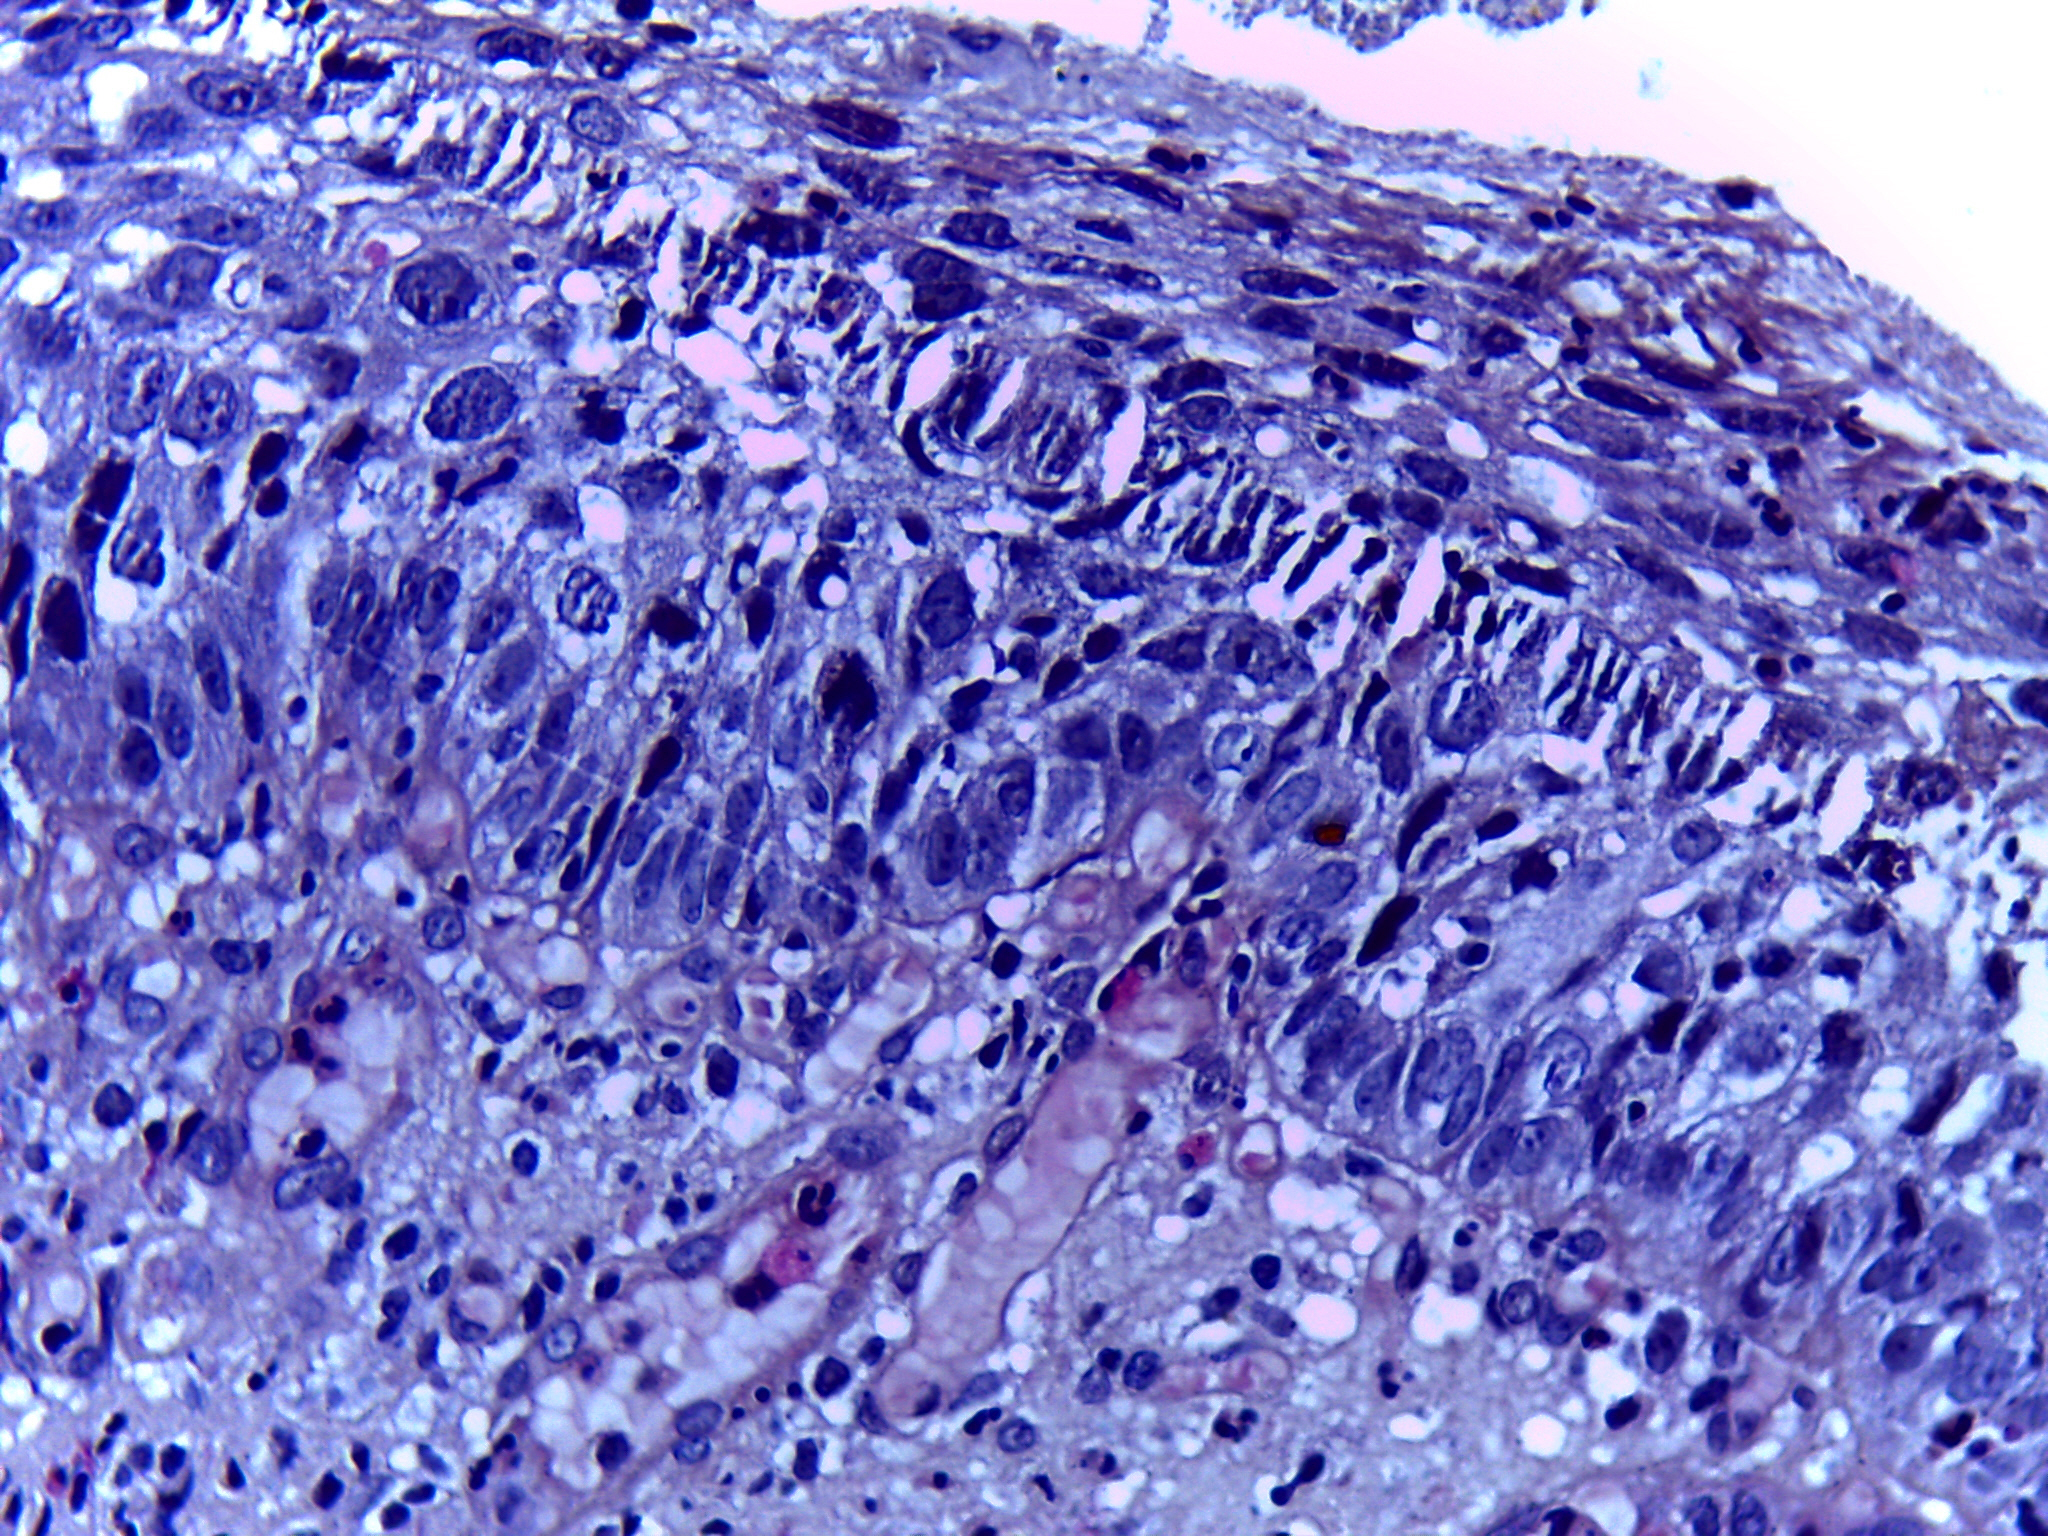
Diagnosis: OSCC